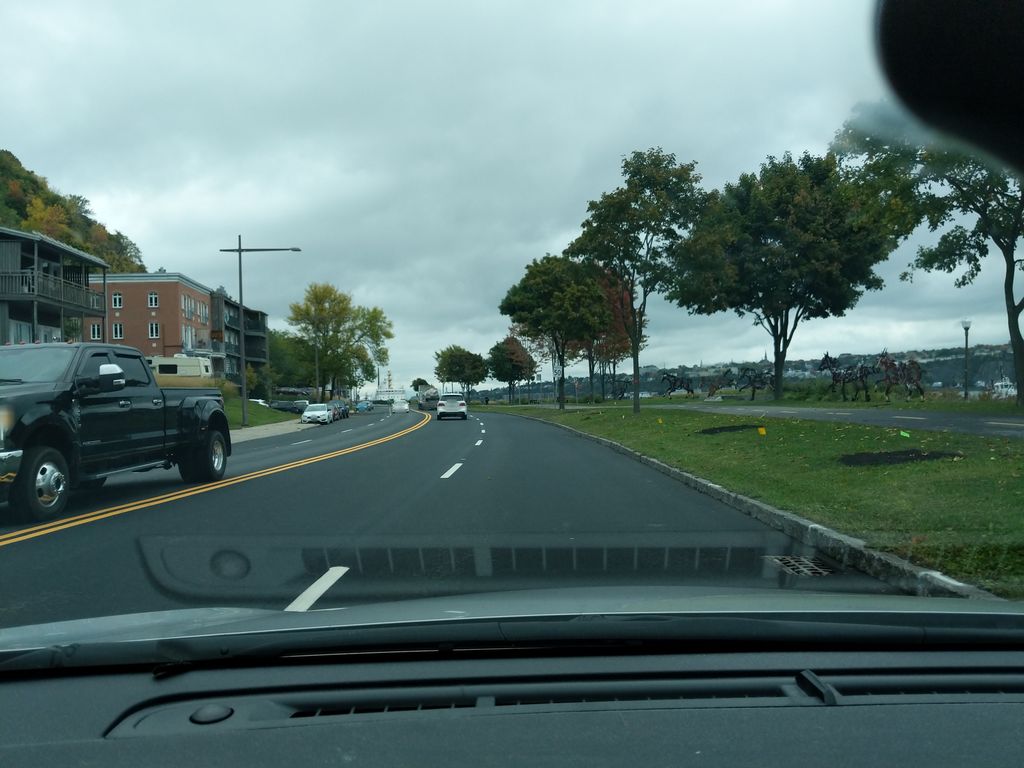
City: quebec_city